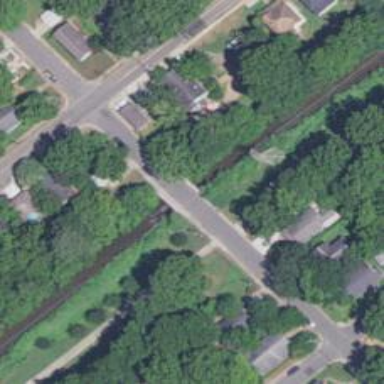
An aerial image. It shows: Residential road with bridge.